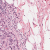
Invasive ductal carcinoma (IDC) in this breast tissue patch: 1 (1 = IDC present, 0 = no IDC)